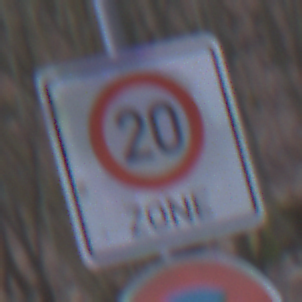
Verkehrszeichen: BeginnZone20
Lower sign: AbsolutesHalteverbot
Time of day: MorningAfternoon
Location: Outdoor (Nature)
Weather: Overcast
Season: Winter
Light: Natural